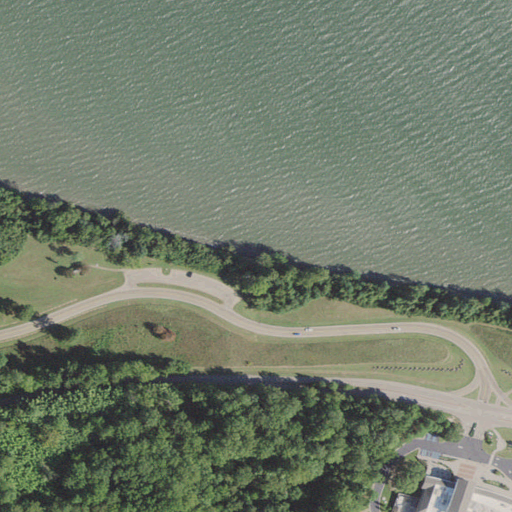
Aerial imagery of cliff(s) in Virginia named York River Cliffs containing open water, open development, mixed forest, woody wetlands, deciduous forest, pasture, low intensity development, evergreen forest, medium intensity development, and high intensity development